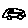
Label: car